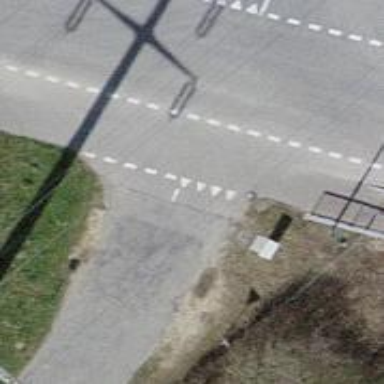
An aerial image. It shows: Asphalt path.